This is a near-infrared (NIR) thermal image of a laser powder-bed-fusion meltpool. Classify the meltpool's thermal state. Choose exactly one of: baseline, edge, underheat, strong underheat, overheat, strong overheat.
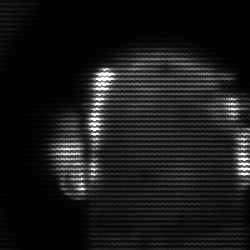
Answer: baseline